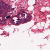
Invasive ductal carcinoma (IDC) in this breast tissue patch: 0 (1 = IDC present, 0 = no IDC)